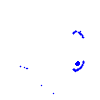
Particle: kaon